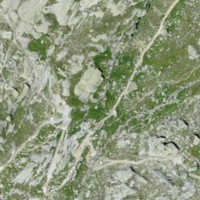
EUNIS habitat code: 48
Species observed at this site:
Geum montanum